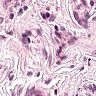
Metastatic tissue present: no